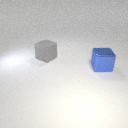
large gray rubber cube behind large blue metal cube